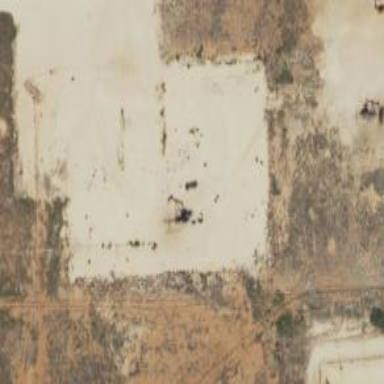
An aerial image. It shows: Petroleum well.